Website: walmart
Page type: account-selection
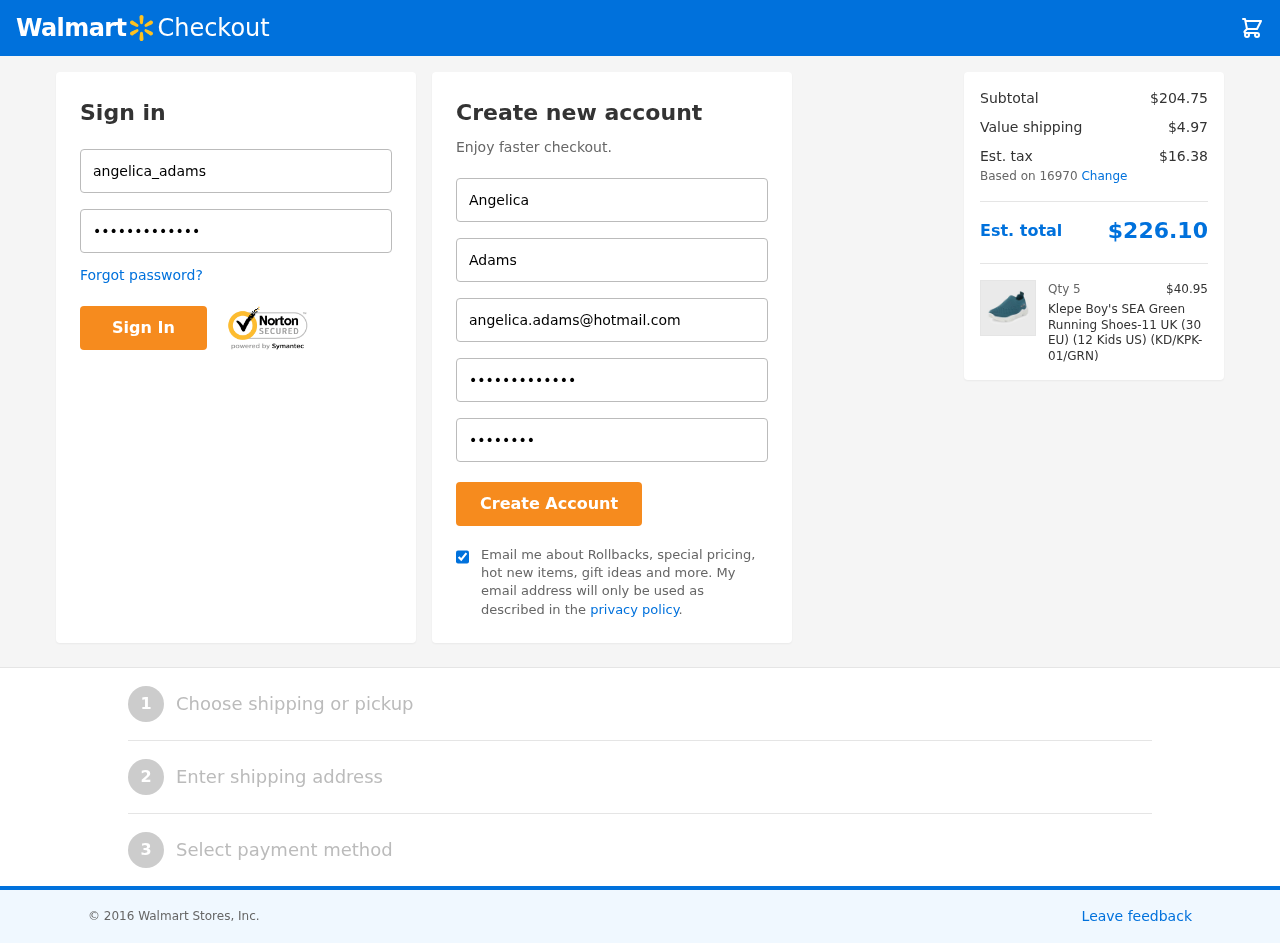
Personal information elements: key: PII_EMAIL
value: angelica.adams@hotmail.com
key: PII_FIRSTNAME
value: Angelica
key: PII_LASTNAME
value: Adams
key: PII_LOGIN_USERNAME
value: angelica_adams
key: PII_POSTCODE
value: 16970
Product elements: key: PRODUCT1_NAME
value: Klepe Boy's SEA Green Running Shoes-11 UK (30 EU) (12 Kids US) (KD/KPK-01/GRN)
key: PRODUCT1_PRICE
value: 40.95
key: PRODUCT1_QUANTITY
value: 5
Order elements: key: ORDER_SUBTOTAL
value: $204.75
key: ORDER_SHIPPING_COST
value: $4.97
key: ORDER_TAX
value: $16.38
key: ORDER_TOTAL
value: $226.10